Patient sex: M
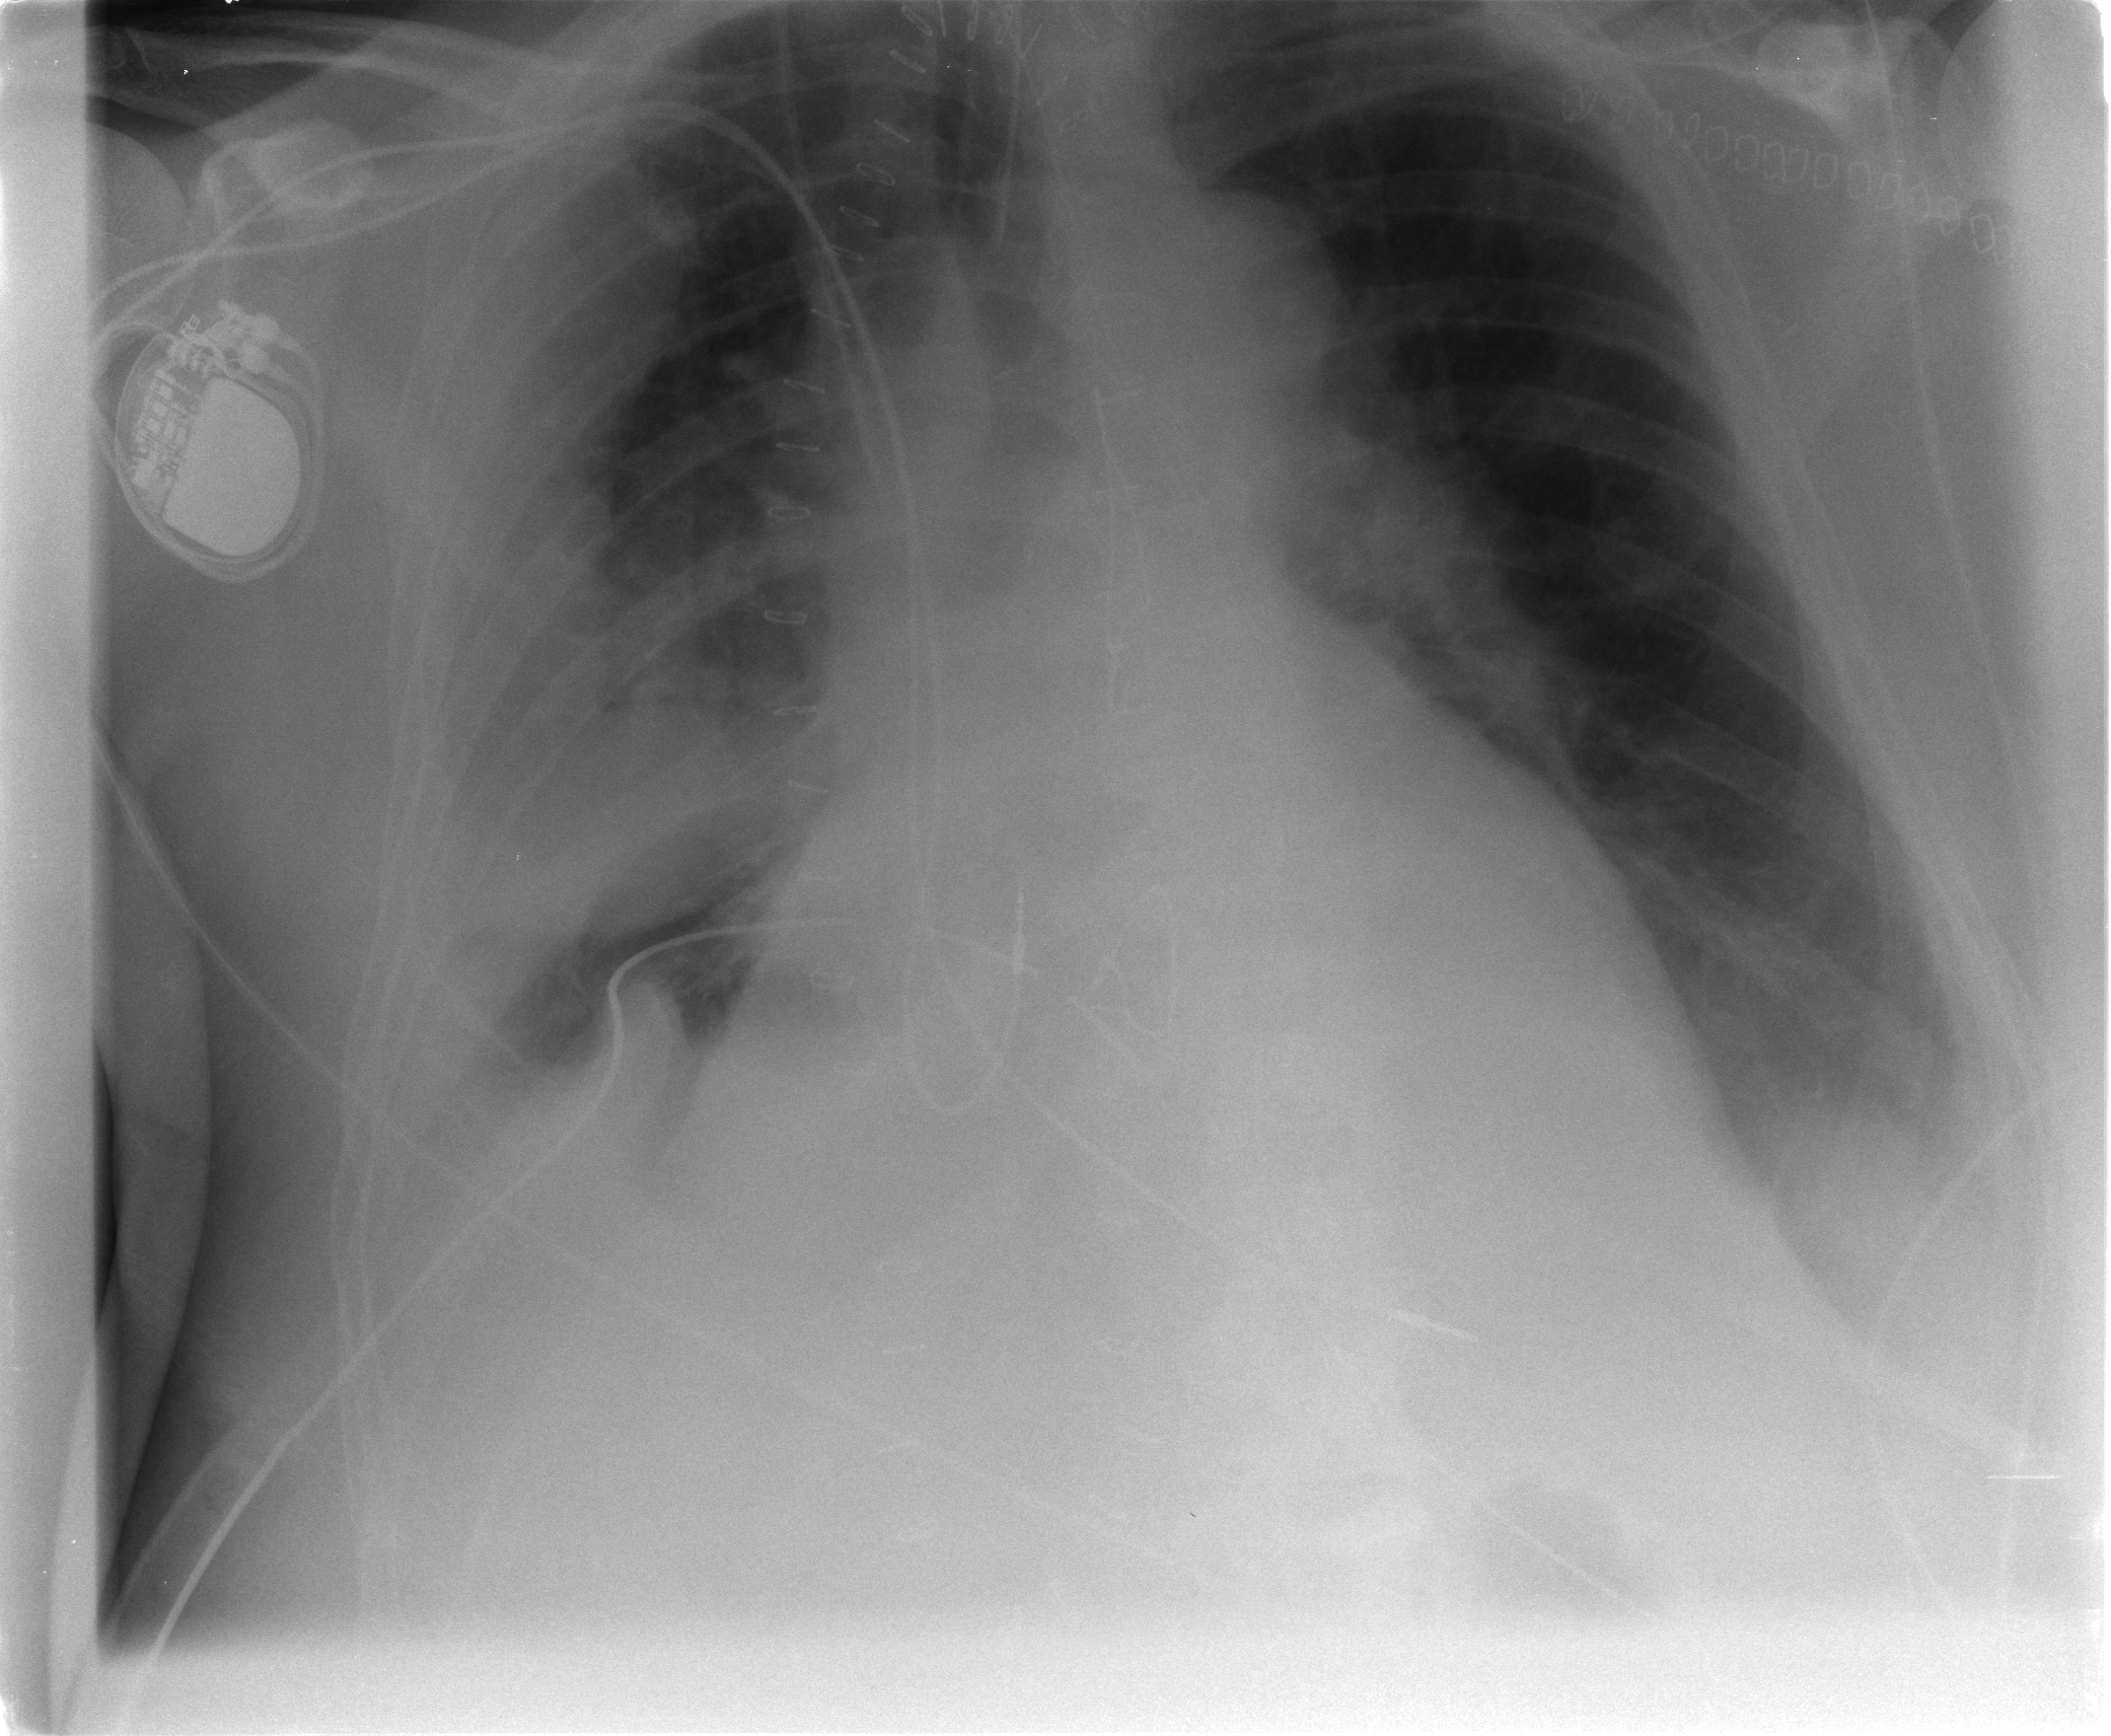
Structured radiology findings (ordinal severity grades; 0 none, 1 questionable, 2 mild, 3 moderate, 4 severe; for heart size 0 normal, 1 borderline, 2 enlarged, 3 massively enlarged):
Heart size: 2
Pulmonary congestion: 2
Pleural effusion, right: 3
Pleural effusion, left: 2
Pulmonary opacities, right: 2
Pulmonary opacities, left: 0
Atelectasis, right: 2
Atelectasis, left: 2